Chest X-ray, AP view. Patient: 24 years old, sex M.
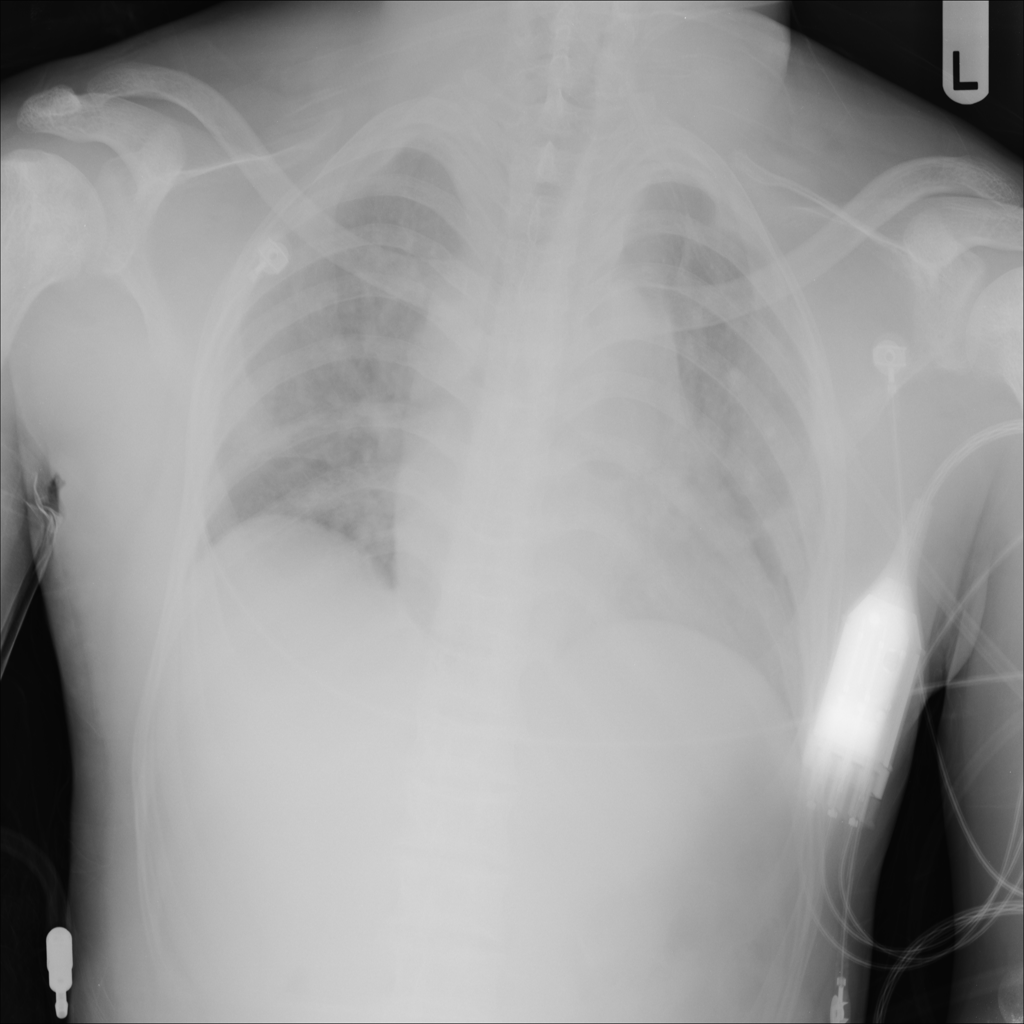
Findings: No Finding